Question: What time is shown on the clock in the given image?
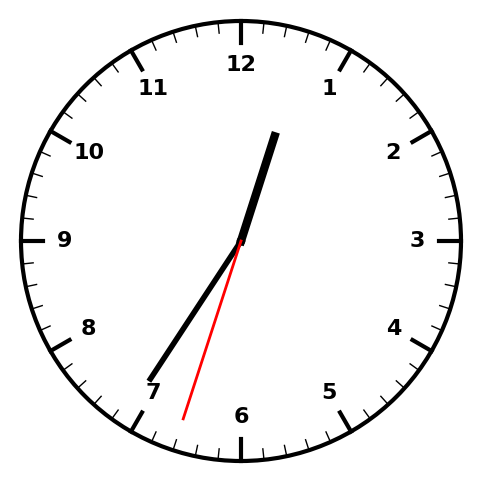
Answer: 12:35:33